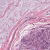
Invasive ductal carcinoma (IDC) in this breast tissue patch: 0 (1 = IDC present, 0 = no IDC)